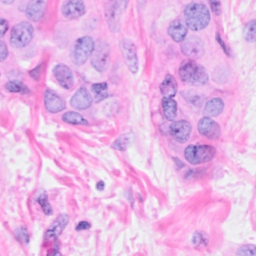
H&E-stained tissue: Breast